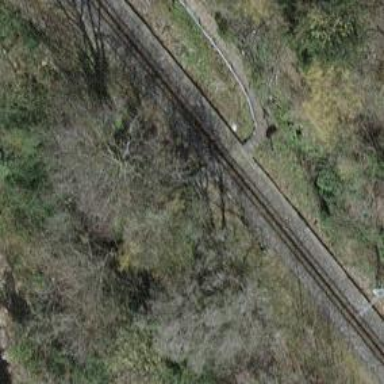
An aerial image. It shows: Crossing for the railway.